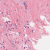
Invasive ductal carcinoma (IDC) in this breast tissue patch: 0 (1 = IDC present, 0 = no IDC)